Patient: sex F, age 57
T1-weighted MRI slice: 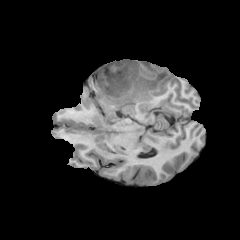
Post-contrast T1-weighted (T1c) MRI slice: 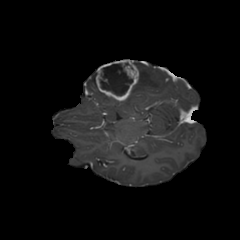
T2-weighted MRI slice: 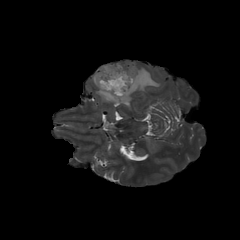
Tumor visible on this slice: yes
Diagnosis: Glioblastoma, IDH-wildtype
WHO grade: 4